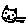
Label: cat